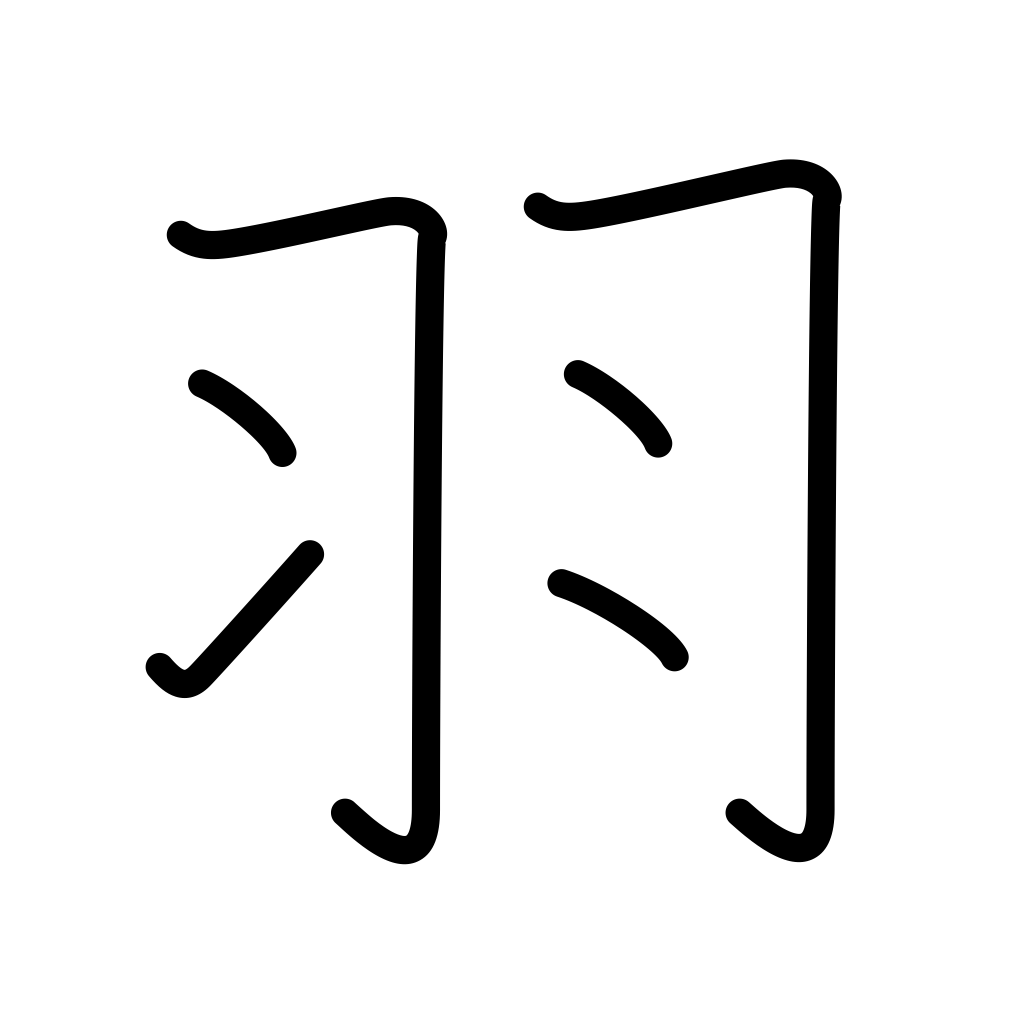
Meaning: feathers, counter for birds, rabbits